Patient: sex F, age 72
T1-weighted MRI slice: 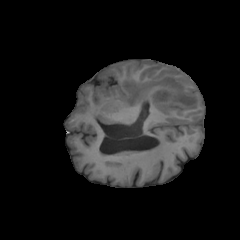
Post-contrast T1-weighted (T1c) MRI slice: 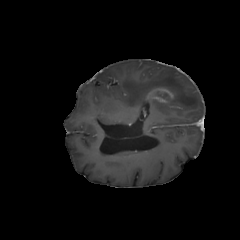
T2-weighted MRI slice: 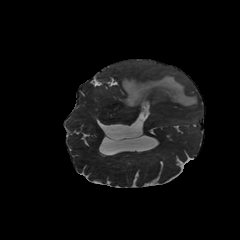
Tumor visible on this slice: yes
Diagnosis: Glioblastoma, IDH-wildtype
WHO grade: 4